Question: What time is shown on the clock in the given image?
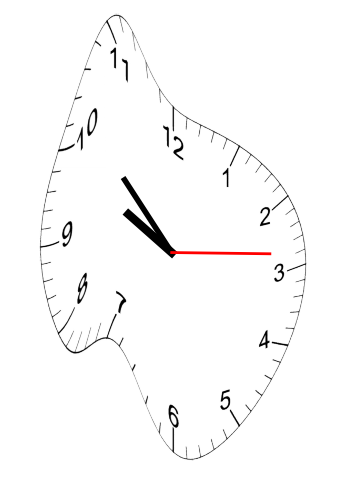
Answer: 09:52:14